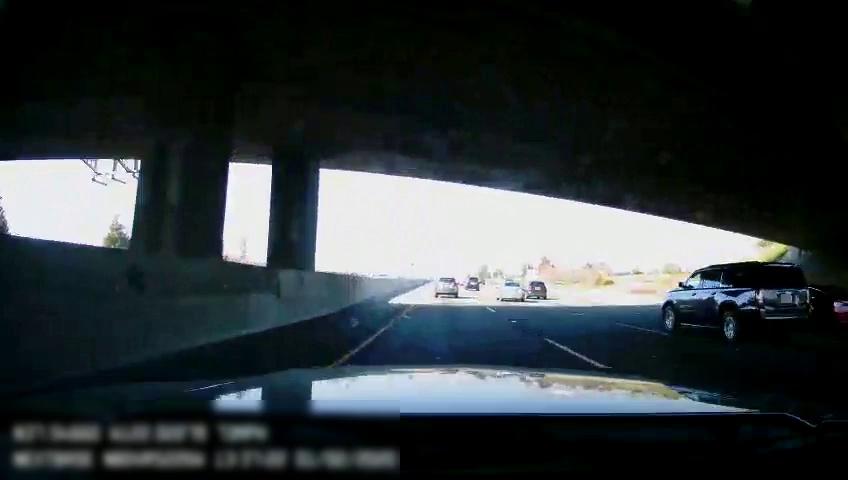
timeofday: Day
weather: Sunny
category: Drivable Space
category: Vehicles | SUV
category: Vehicles | SUV
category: Vehicles | SUV
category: Vehicles | Car
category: Vehicles | Car
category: Vehicles | Truck
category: Vehicles | SUV
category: Lanes | Current Lane
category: Lanes | Current Lane
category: Lanes | Alternate Lane